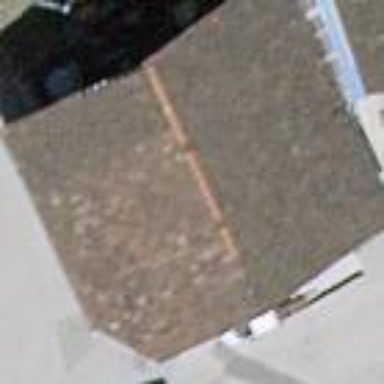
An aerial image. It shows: Barn.